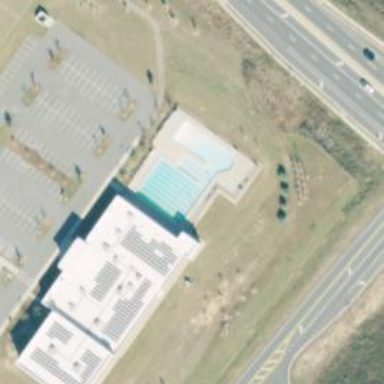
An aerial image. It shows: Sports center specializing in swimming activities located on leisure land.